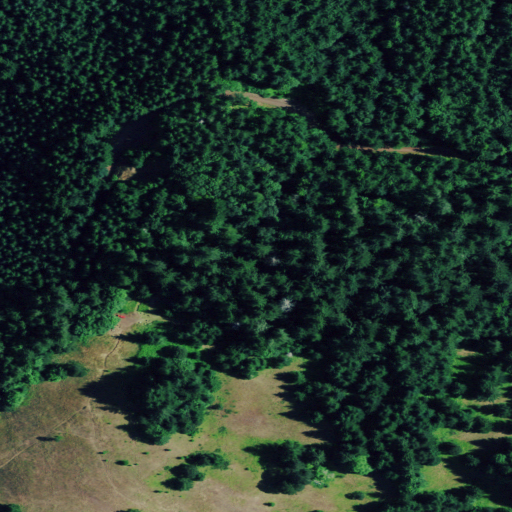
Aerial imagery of mountain in Oregon named Dimple Hill containing evergreen forest, grassland, open development, and mixed forest